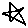
Label: star